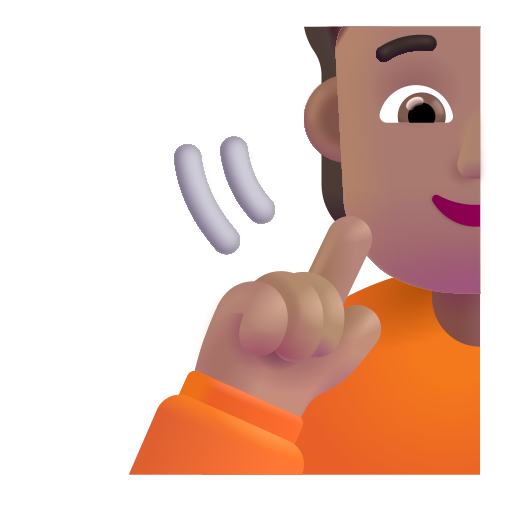
person deaf color